Aerial crown-view tile of a tropical tree (Barro Colorado Island, Panama), acquired 20250818:
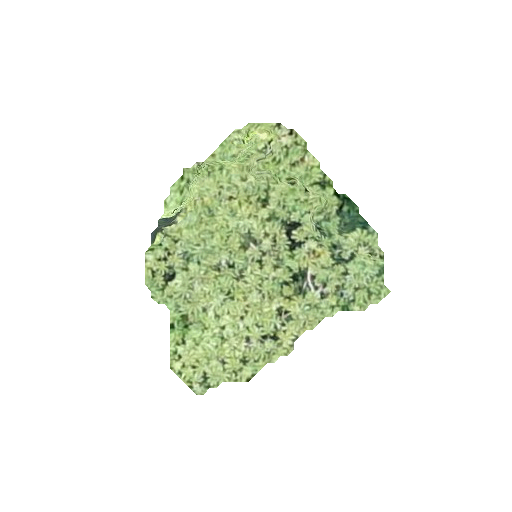
Species: Cecropia insignis
GBIF accepted scientific name: Cecropia insignis
Crown area: 59.851 m²